Question: How can I make this line with doubled arrow?
I've seen a few tutorials that teach you how to create boxes with arrows, however, in my case, none of those tutorials are suitable.

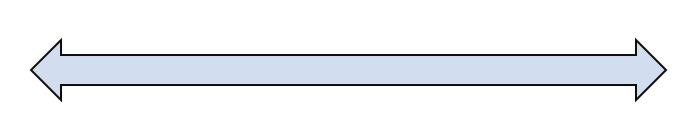
Answer: You can make this using pure css.(Quite easy and simple way which supports all browsers).
'''
<div class="container">
<span class="arrow-left"></span>
<span class="arrow-right"></span>
</div>
'''
'''
.container{
width:60%;
height:40px;
background:#ccc;
margin:100px auto;
}
.arrow-right {
width: 0;
height: 0;
border-top: 40px solid transparent;
border-bottom: 40px solid transparent;
border-left: 40px solid #ccc;
float:right;
margin-top:-20px;
margin-right:-40px;
}
.arrow-left {
width: 0;
height: 0;
border-top:40px solid transparent;
border-bottom: 40px solid transparent;
float:left;
border-right:40px solid #ccc;
margin-top:-20px;
margin-left:-40px;
}
'''
<URL>
You can also try to make this with pseudo classes like :before,:after but they have some browser compatibility in IE. (I will not prefer this method but it is an easy way).